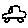
Label: car